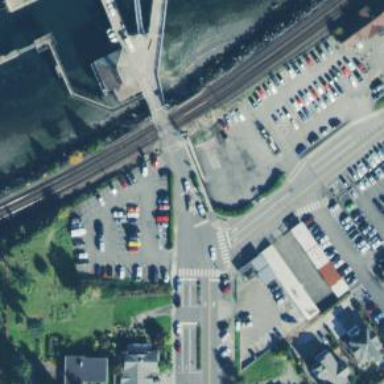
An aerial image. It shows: Crossing for the railway.